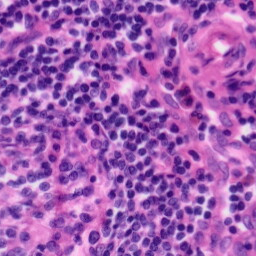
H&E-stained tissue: Tonsil